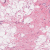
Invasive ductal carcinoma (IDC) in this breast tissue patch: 0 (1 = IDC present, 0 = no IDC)